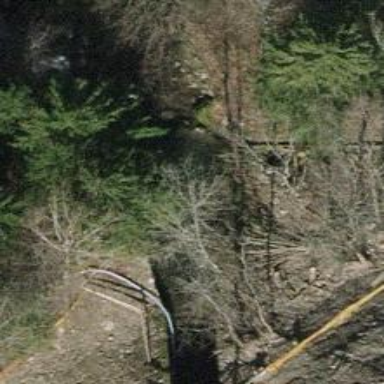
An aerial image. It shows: Culvert tunnel.